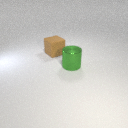
large green metal cylinder in front of large brown rubber cube